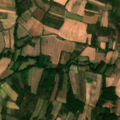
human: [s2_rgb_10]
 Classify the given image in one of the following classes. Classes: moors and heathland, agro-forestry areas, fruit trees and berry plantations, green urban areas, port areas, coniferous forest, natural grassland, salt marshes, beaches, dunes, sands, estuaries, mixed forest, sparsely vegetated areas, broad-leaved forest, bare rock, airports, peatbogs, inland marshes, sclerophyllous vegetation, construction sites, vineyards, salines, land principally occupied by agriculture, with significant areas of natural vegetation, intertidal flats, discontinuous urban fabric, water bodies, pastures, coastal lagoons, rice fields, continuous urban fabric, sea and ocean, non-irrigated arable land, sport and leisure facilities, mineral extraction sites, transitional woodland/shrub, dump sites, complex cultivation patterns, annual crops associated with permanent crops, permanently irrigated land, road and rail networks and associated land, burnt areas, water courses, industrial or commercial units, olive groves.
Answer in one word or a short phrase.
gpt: non-irrigated arable land, complex cultivation patterns, land principally occupied by agriculture, with significant areas of natural vegetation